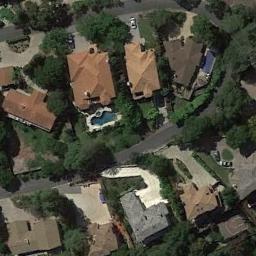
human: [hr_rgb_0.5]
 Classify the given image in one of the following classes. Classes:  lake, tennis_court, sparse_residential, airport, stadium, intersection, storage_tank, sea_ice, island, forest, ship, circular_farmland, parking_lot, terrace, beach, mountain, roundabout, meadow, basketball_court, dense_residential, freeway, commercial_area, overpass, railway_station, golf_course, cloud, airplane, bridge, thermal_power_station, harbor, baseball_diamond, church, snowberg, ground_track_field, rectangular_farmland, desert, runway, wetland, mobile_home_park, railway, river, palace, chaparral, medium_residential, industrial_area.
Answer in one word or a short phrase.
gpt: medium_residential